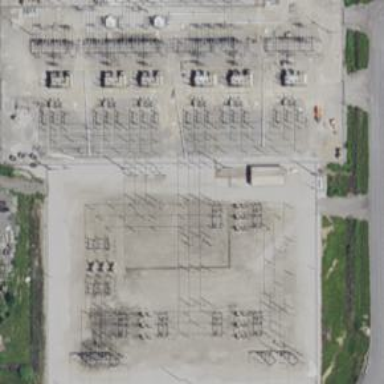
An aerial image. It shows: Switch for power supply.